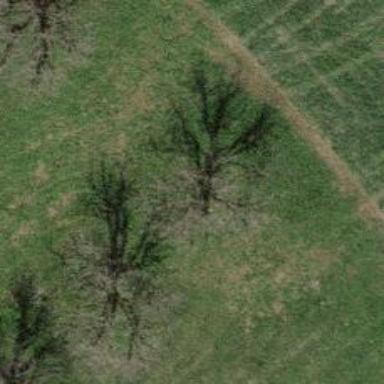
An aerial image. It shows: Agricultural area with broadleaved trees.